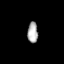
Tissue: prostate
Cell type: Fibroblasts
Senescence score: 0.7534
Nuclear area (px): 213
Mean DAPI intensity: 172.441